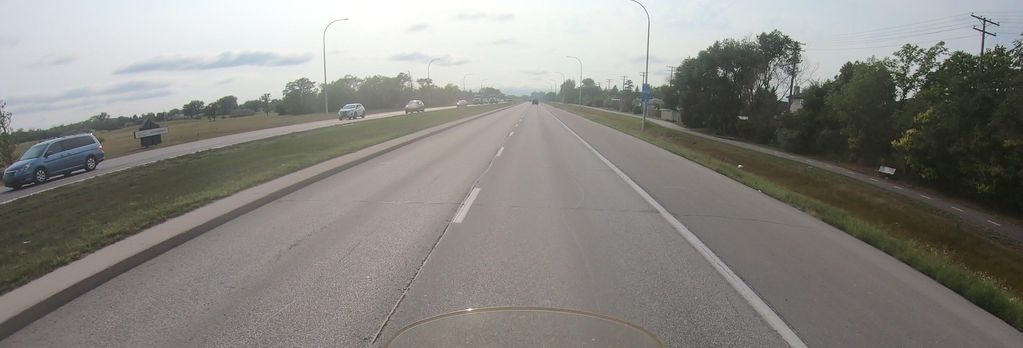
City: winnipeg